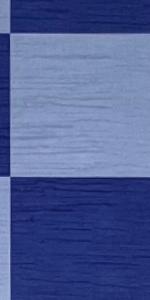
Label: Empty